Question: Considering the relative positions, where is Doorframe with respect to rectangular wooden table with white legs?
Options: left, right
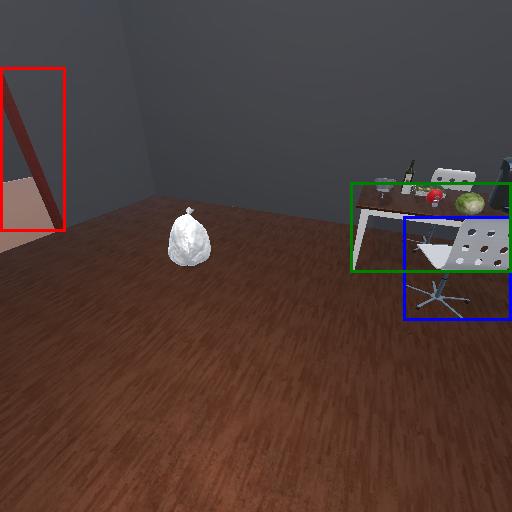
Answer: left